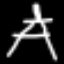
Label: The Eiffel Tower